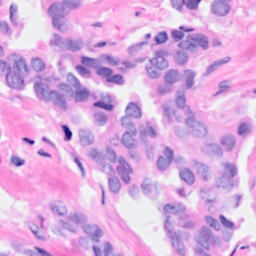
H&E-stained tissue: Breast